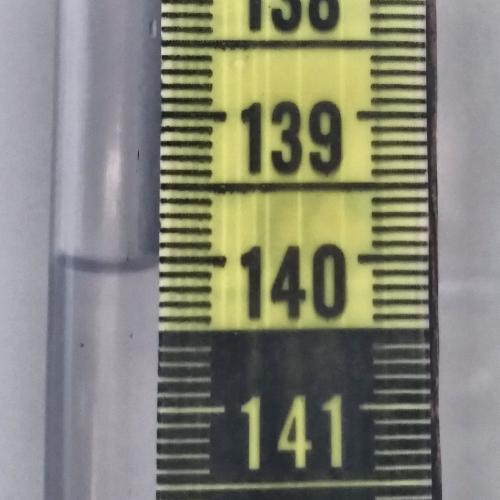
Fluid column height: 140.0 cm